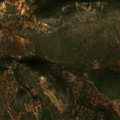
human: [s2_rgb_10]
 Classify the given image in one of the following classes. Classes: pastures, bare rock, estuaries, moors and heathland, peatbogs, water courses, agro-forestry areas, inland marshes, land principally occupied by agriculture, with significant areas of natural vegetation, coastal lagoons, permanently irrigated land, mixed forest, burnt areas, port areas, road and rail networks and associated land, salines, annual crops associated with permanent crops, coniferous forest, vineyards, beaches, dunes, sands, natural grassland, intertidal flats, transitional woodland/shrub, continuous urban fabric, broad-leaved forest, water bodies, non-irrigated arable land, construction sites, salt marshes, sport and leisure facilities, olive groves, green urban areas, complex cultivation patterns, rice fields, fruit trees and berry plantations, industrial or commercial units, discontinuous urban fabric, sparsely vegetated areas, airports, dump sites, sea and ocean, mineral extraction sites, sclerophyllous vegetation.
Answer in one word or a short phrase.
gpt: fruit trees and berry plantations, olive groves, land principally occupied by agriculture, with significant areas of natural vegetation, sclerophyllous vegetation